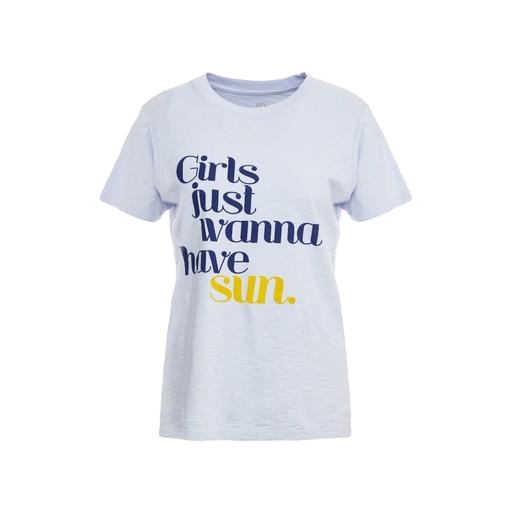
blue t-shirt only macy, cool t-shirt, blue printed t-shirt, white background